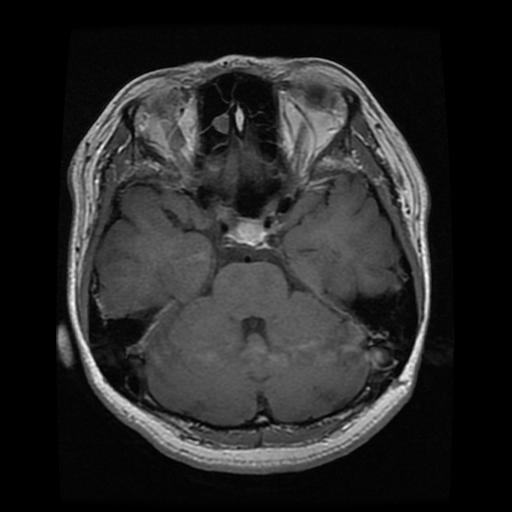
Label: pituitary